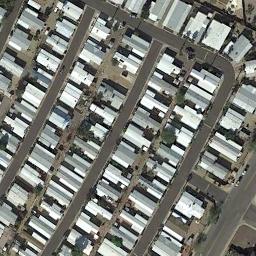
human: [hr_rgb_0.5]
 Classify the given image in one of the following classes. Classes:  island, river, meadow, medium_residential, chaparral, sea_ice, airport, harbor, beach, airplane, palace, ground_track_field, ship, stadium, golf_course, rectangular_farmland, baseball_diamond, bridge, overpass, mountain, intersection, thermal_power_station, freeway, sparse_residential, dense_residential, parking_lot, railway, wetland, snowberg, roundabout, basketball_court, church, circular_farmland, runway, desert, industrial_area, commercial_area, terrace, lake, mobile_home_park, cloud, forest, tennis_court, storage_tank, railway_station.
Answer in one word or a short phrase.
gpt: mobile_home_park